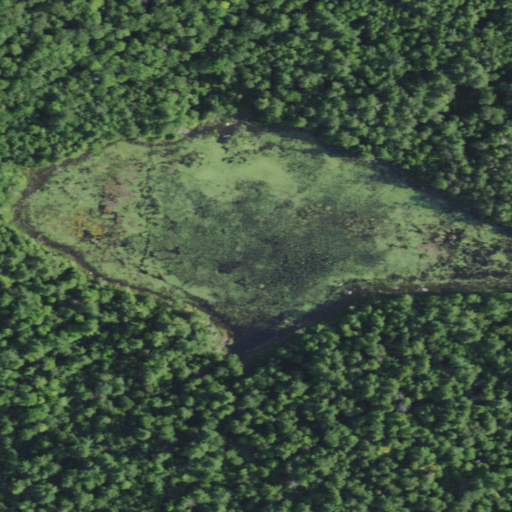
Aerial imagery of mountain in New York named Owl Pate Pond containing evergreen forest, mixed forest, herbaceous wetlands, and open water